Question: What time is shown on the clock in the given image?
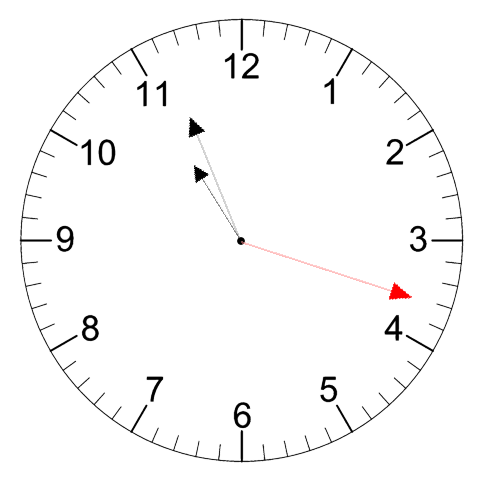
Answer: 10:56:18